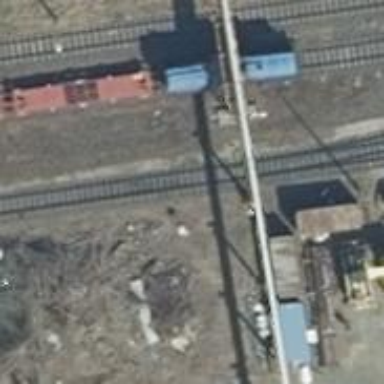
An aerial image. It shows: Railway switch.